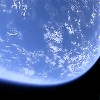
Label: water